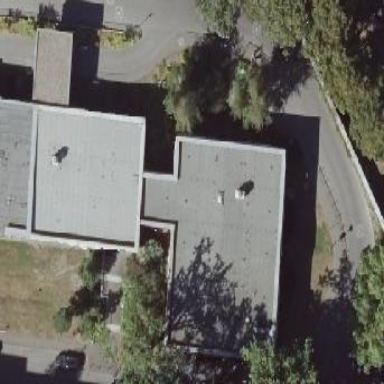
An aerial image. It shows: Hospital building with roof made of tar paper.